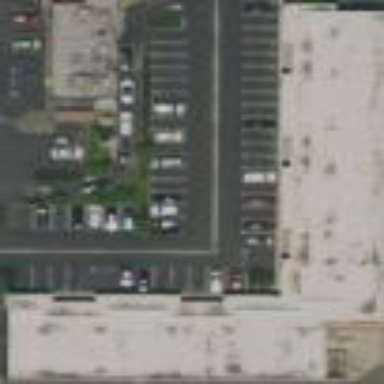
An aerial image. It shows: Retail building.